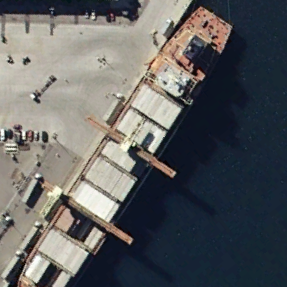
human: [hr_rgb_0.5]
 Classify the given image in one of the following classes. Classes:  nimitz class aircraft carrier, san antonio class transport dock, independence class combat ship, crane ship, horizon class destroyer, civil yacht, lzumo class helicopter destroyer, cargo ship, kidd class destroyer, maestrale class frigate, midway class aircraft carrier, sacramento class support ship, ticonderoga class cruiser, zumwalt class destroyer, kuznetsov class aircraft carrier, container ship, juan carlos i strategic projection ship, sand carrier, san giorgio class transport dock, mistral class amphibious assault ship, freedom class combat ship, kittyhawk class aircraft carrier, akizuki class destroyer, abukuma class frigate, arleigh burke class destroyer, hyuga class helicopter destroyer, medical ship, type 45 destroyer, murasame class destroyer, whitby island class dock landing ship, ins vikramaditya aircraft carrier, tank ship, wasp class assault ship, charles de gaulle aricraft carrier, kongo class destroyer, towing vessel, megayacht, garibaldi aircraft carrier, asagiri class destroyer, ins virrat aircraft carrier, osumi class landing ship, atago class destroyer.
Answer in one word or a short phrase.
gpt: Cargo ship